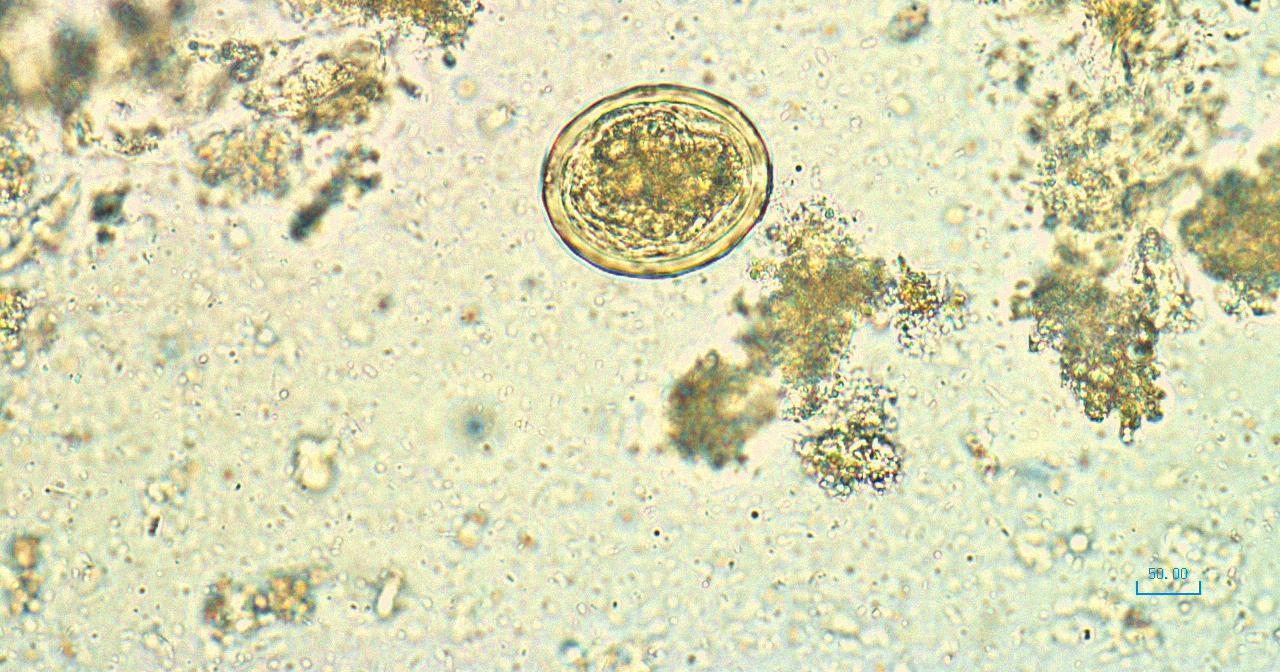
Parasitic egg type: Ascaris lumbricoides